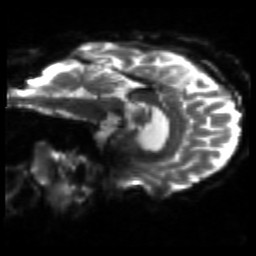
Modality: sbref
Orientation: sagittal
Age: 69
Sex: male
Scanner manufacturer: siemens
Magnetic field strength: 3 T
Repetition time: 4.71 s
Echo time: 0.0906 s